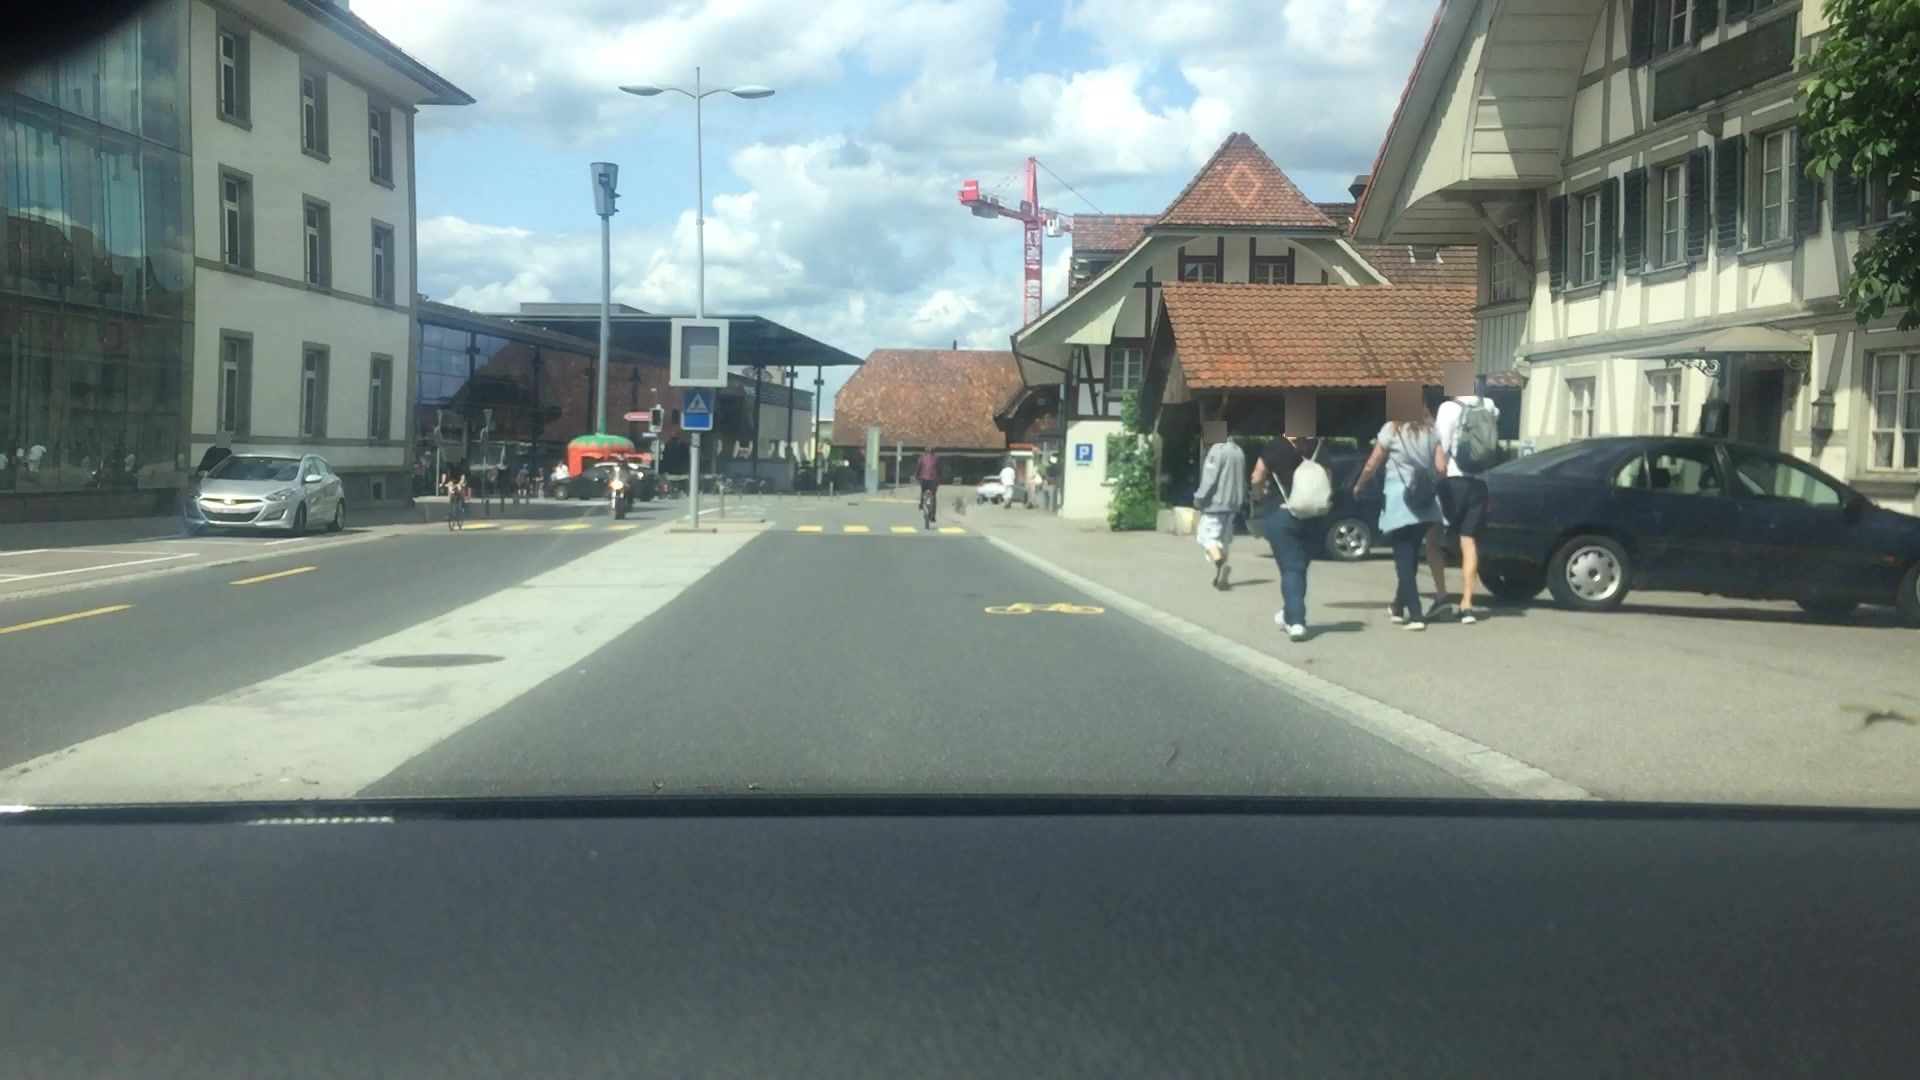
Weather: clear
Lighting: day
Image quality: good
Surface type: driving surface
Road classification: secondary
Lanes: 2
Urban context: urban centre
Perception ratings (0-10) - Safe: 7.33, Lively: 7.06, Beautiful: 7.3, Boring: 6.94, Depressing: 1.08, Wealthy: 6.42